Question: I am creating checkbox listview following by

'''
for (int i = 0; i < product.size(); i++) {
if (product.get(i).get("check_box_enable").equalsIgnoreCase("false")) {
Log.d("Values true", "" + Order_list.get(i));
check_to_answer.setEnabled(true);
check_to_answer.setBackgroundColor(getResources().getColor(R.color.orange_color) );
}
else{
check_to_answer.setEnabled(false);
}
}
'''
its work but for loop is check 1st is false 'check_to_answer.setEnabled(true);'execute. but array list last values true execute 'check_to_answer.setEnabled(false);'
now i want arraylist checkbox is get "false" button is enabled. or "true" get button is disabled how to write the condition help me
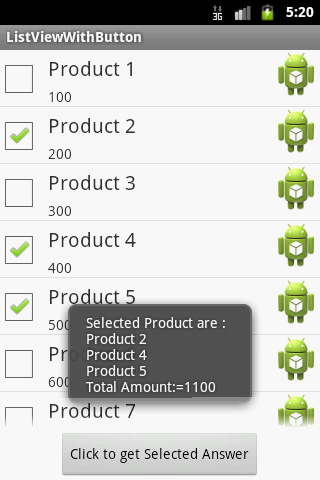
Answer: Add boolean flag before loop and set it to true if condition is met.
'''
boolean isEnabled = false;
for (int i = 0; i < product.size(); i++) {
if (product.get(i).get("check_box_enable").equalsIgnoreCase("false")) {
isEnabled = true;
break;
}
}
check_to_answer.setEnabled(isEnabled);
if (isEnabled) {
check_to_answer.setBackgroundColor(getResources().getColor(R.color.orange_color));
} else {
// ...
}
'''